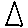
Label: triangle